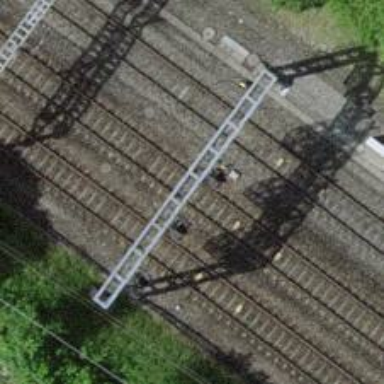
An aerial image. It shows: Railway signal.